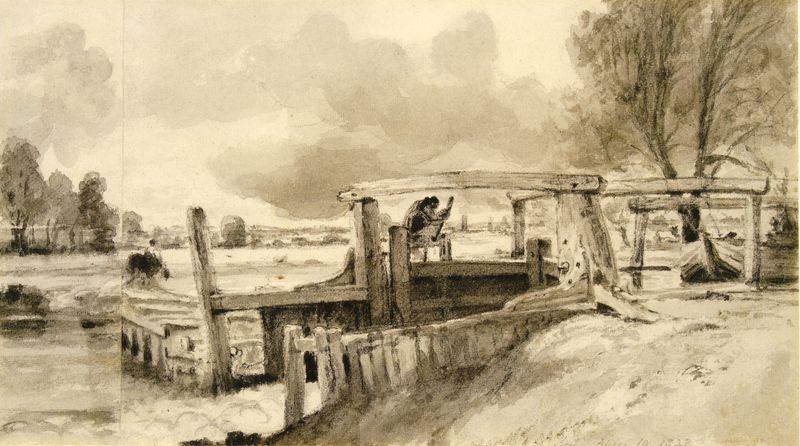
Titel: Flatford Lock
Künstler: John Constable
Standort: (Großbritannien)
Institution: (Privatsammlung)
Schlagwörter: baum, berg, dunkel, gemälde, himmel, laub, mann, wasser, weiß, wolken, aquarell, bäume, fluss, landschaft, menschen, see, sitzen, ufer, äste, braun, frankreich, grau, hell, holz, männer, schwarz, skizze, stuhl, stützen, zeichnung, anlage, eis, schnee, weg, wiese, wolke, zaun, alt, stehen, holland, bach, erde, felder, ferne, horizont, hügel, natur, weide, weite, zweige, brücke, busch, gatter, gewässer, kanal, wiesen, boden, wald, zart, boot, boote, kahn, pferd, reiter, landschft, gischt, schiff, wellen, düster, ansicht, man, stab, studie, fischer, schiffer, abhang, arbeiten, hang, allee, grafik, graphik, nebel, kahl, wasserfarbe, linien, winter, silhouette, grisaille, sepia, arbeiter, bug, hafen, anleger, böschung, romantik, wehr, constable, planken, steg, wetter, maler, balken, bohlen, bretter, nagel, nägel, menschenleer, regen, laviert, tusche, weiden, übergang, kohle, stich, seite, schwarzweiß, architrav, maserung, seiten, zeichnen, strudel, lanschaft, auen, ständer, fähre, stange, holt, graustufen, schieben, knick, gewölk, lavierung, anlegestelle, bräunlich, wärter, fährmann, vorstudie, lücke, schleuse, übersetzen, falz, aneinander, planke, stellen, staustufe, hebel, sperre, john constable, wassr, guiotine, flusss, holzpfähle, wasserkraft, seitenumbruch, schleusenwärter, schleuser, geforen, steineschwrz weiß düsetr, stab#, seitenumbruck, lasur fluss schleuse landschaft, fähranleger, schleused